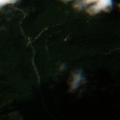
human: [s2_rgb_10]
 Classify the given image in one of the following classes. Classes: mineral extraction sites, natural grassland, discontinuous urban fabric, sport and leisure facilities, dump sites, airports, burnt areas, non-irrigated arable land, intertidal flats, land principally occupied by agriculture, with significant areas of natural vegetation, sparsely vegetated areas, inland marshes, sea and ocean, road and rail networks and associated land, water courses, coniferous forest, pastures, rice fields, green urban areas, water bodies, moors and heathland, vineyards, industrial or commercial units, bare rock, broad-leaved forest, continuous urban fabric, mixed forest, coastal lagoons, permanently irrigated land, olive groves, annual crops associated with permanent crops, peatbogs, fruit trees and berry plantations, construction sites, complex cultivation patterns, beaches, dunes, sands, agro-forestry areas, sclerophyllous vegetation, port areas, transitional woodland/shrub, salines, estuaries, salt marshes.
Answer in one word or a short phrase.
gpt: broad-leaved forest, coniferous forest, mixed forest